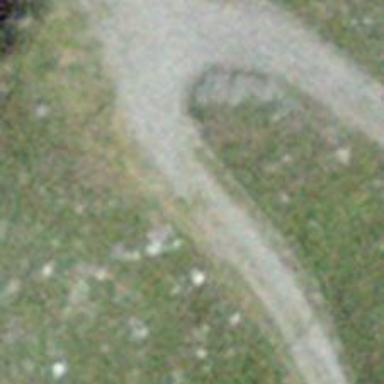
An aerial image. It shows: Track with very rough surface.